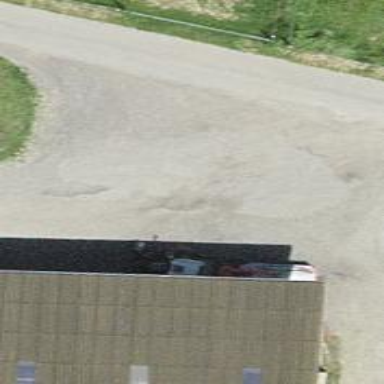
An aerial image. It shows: Farm shop.